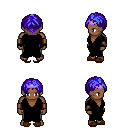
a pixel art fantasy rpg character, male body template, human, dark skin, black robe, teal pants, blue parted hairstyle, purple tiara, leather bracers, brown slippers, four views (front, back, left, right), 2x2 character sprite sheet, small pixel art, hard edges, no anti-aliasing